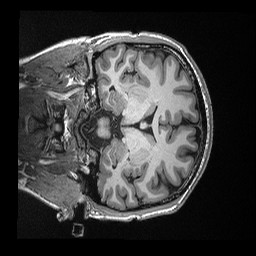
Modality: T1w
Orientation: coronal
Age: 35
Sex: female